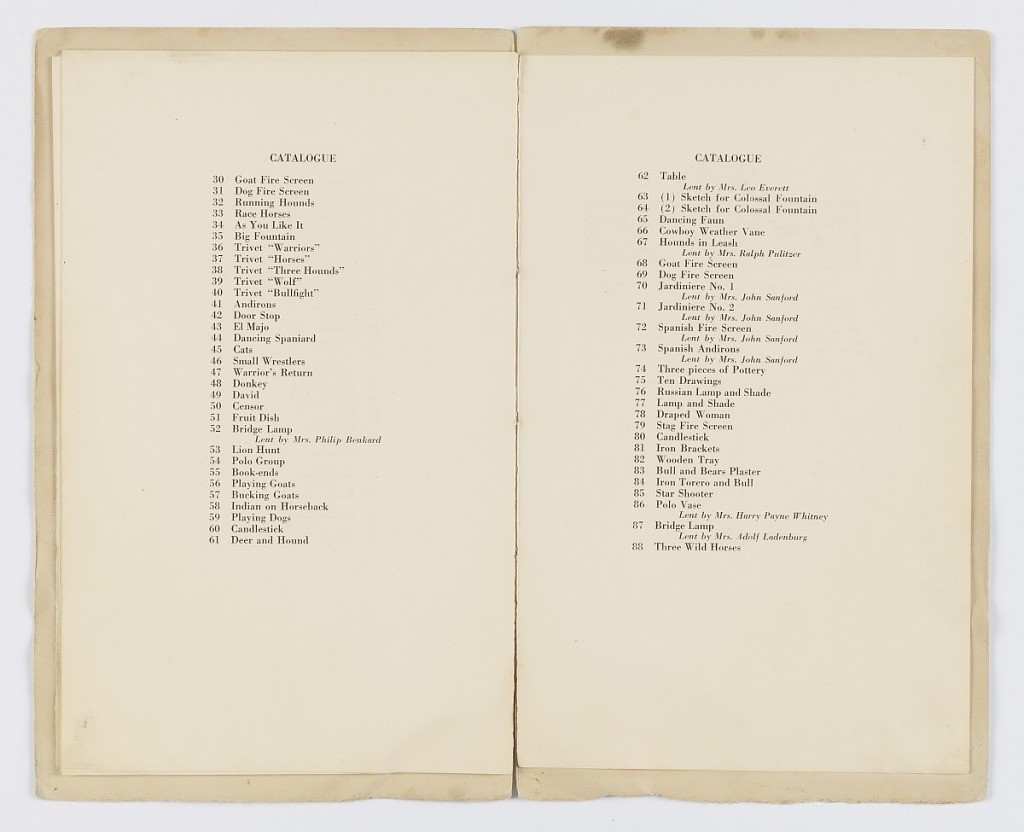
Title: Proof for exhibition catalogue, "Jockeys," Kingore Galleries, New York, NY
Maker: William Hunt Diederich, American, b. Hungary, 1884–1953
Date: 1920
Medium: Offset printing on fabriano cotton wove paper
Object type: Book
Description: Full page layout for text.